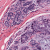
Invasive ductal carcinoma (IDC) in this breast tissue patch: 1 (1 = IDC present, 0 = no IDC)